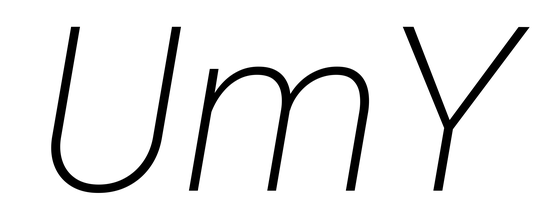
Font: Roboto-Italic_ExtraLight_Italic